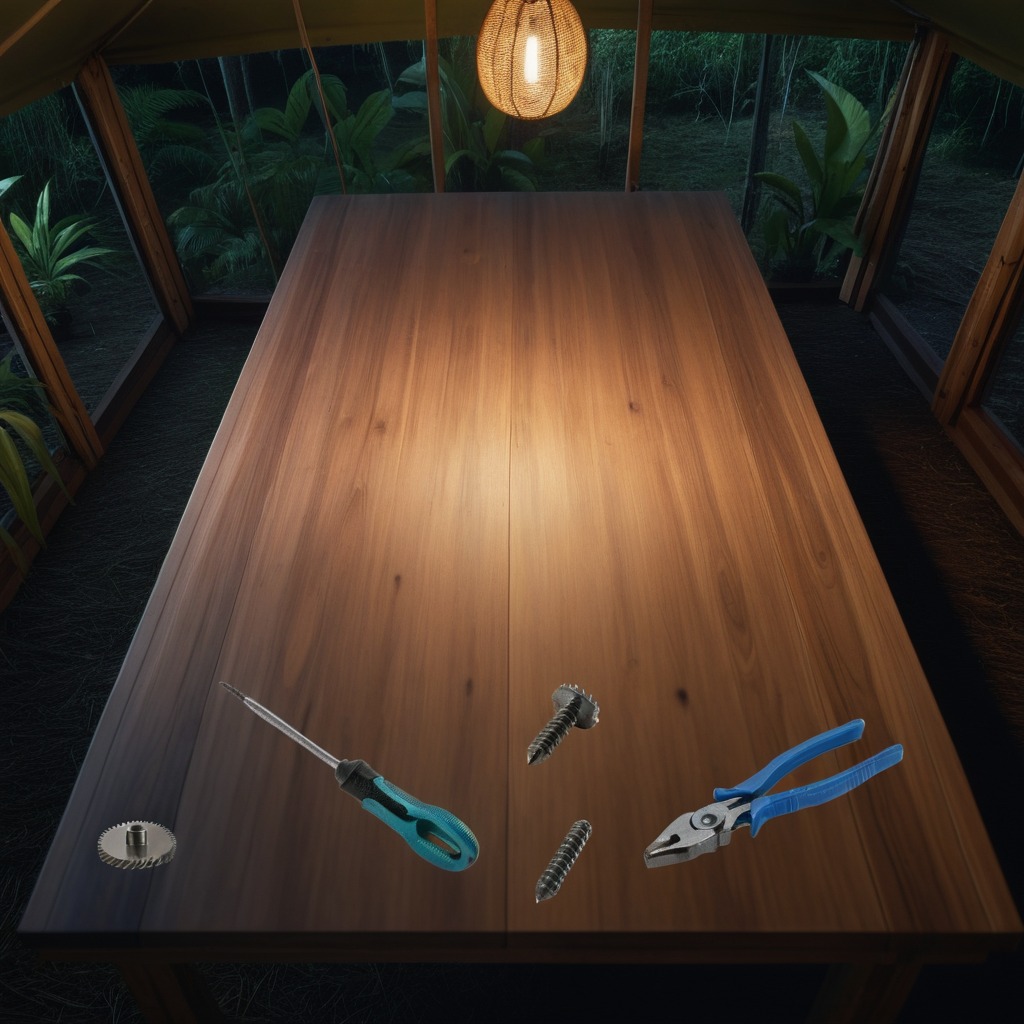
A gear with teeth, pliers, a screwdriver, and a coiled metal spring are lying on the wooden table.